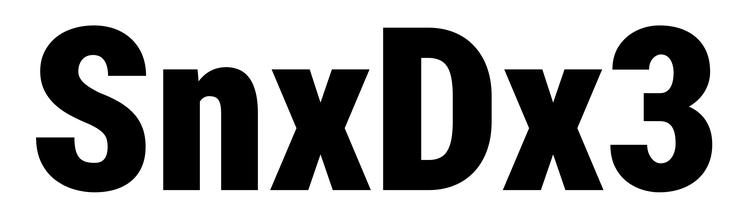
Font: Roboto_Condensed_Black